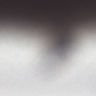
Metastatic tissue present: no